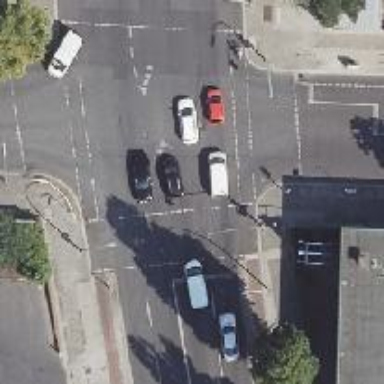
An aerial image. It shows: Crossing on the footway with traffic signals.